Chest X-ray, AP view. Patient: 72 years old, sex F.
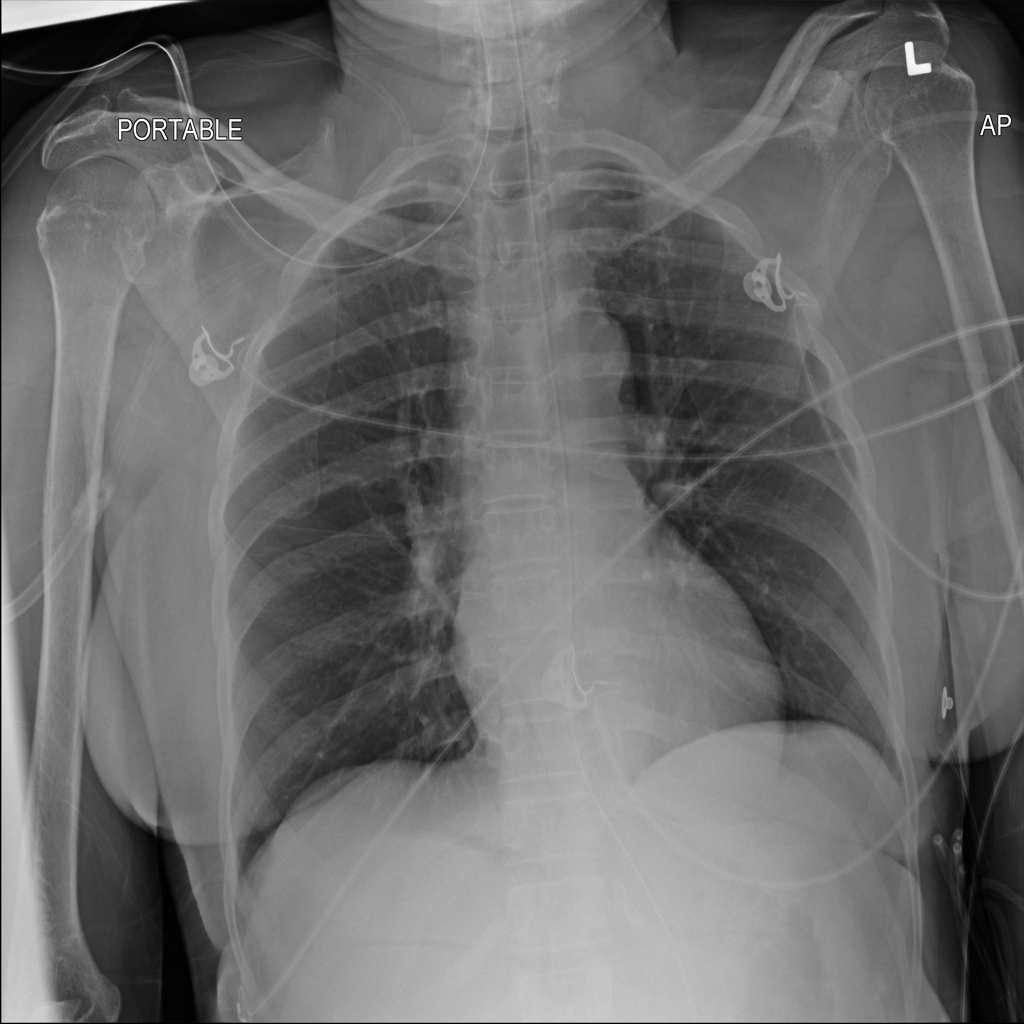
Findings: No Finding